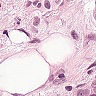
Metastatic tissue present: yes